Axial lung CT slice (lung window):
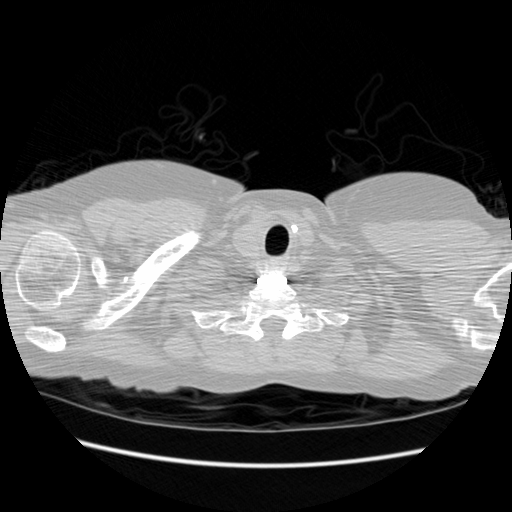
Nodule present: no